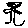
Label: tree